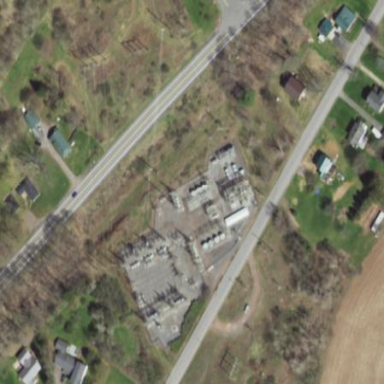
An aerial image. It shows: Substation for power supply.